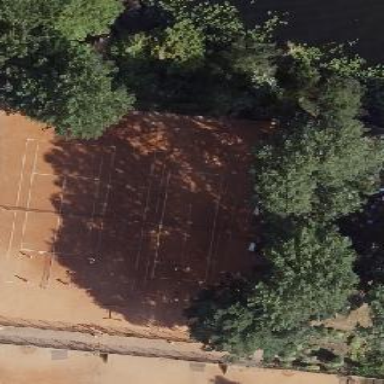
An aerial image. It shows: Sandy tennis court.